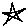
Label: star